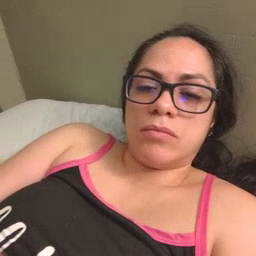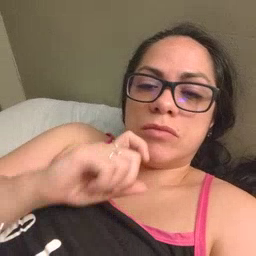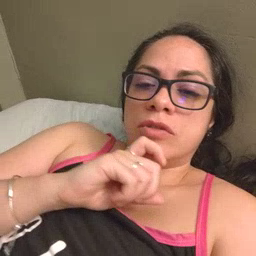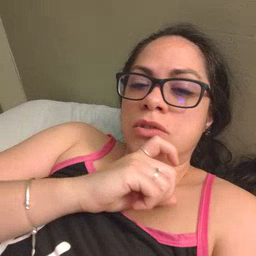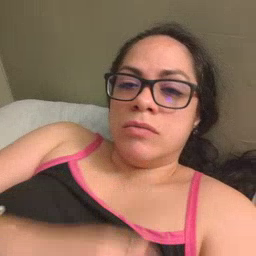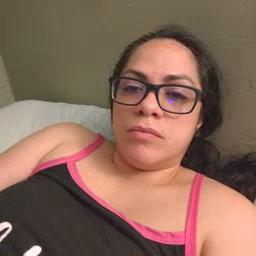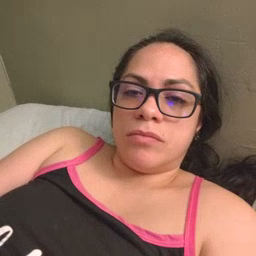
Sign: cereal